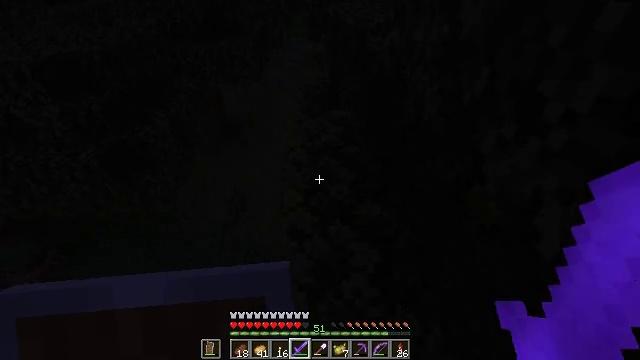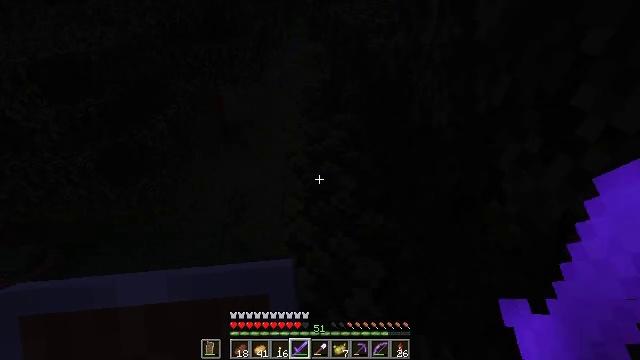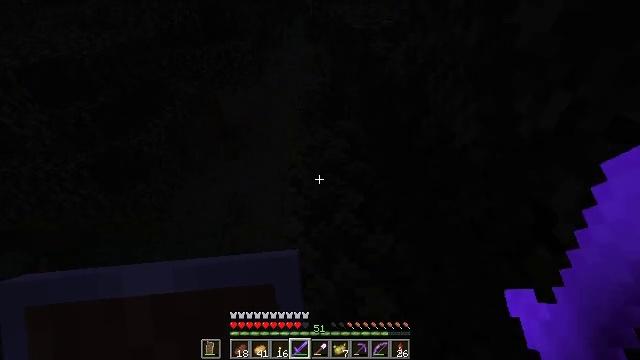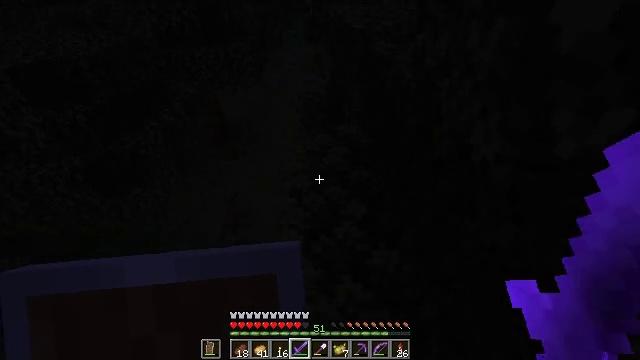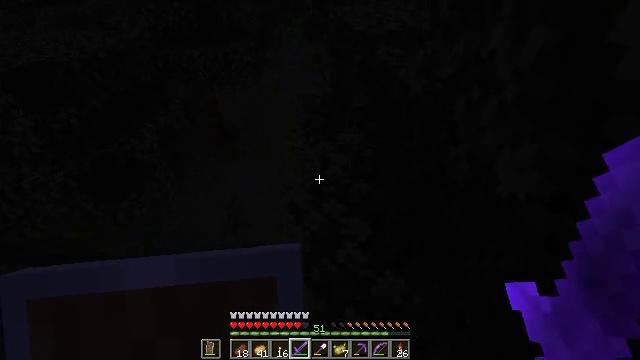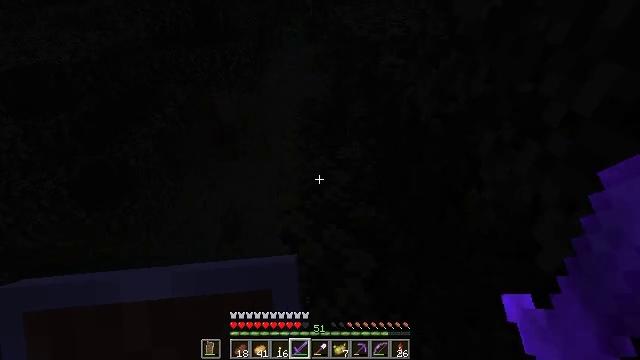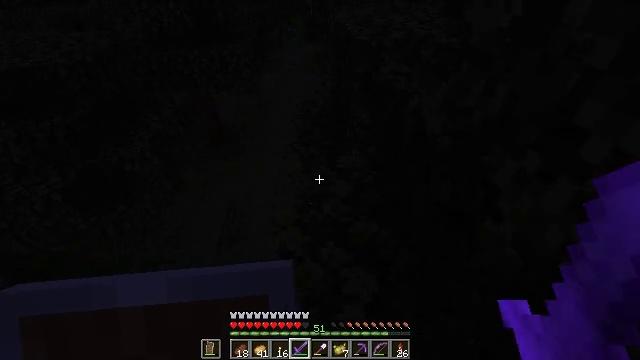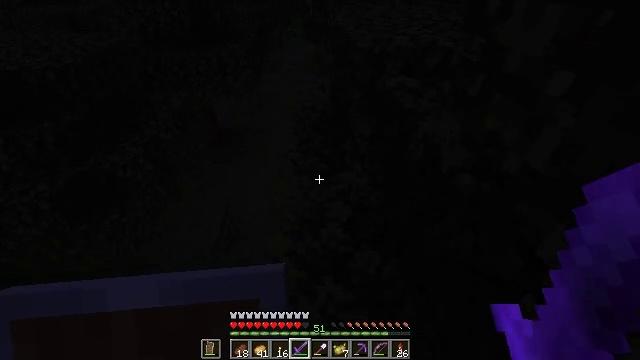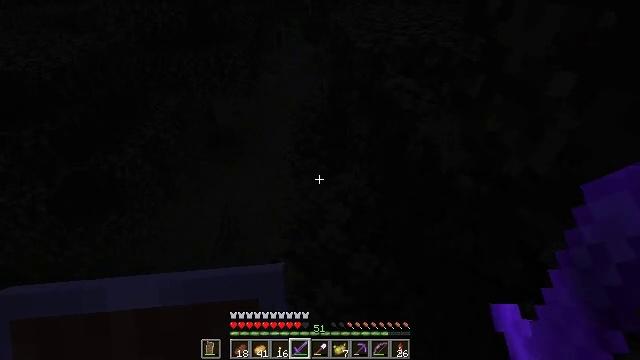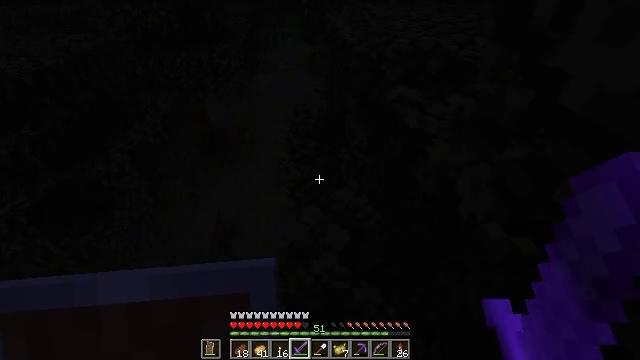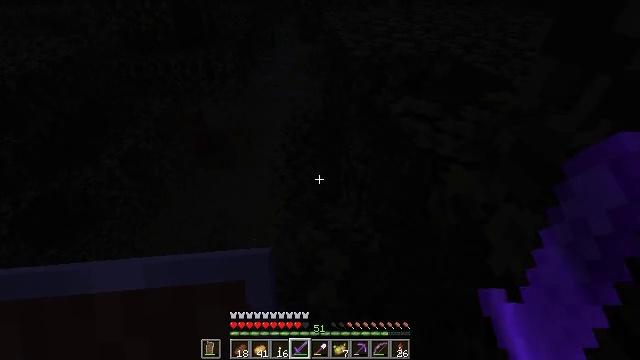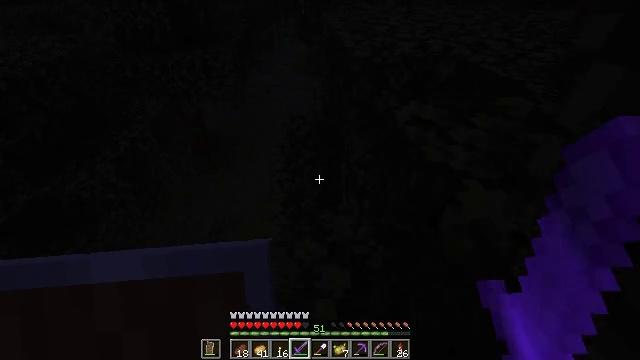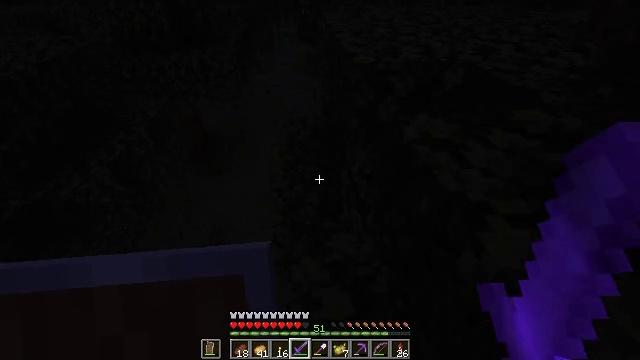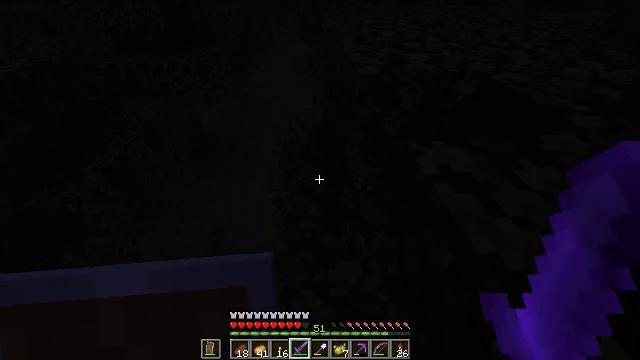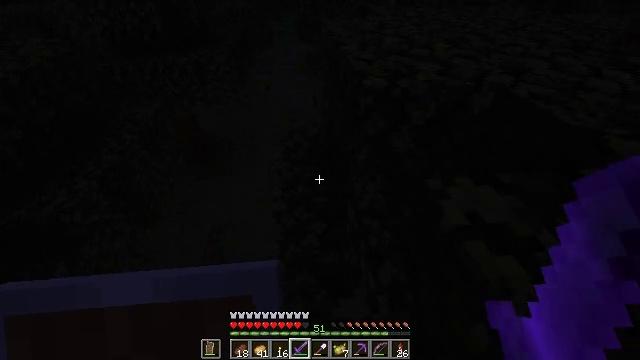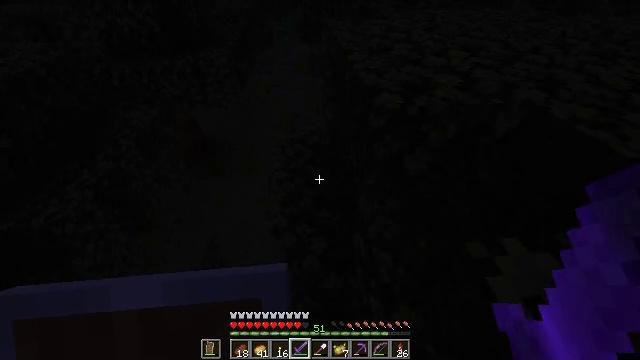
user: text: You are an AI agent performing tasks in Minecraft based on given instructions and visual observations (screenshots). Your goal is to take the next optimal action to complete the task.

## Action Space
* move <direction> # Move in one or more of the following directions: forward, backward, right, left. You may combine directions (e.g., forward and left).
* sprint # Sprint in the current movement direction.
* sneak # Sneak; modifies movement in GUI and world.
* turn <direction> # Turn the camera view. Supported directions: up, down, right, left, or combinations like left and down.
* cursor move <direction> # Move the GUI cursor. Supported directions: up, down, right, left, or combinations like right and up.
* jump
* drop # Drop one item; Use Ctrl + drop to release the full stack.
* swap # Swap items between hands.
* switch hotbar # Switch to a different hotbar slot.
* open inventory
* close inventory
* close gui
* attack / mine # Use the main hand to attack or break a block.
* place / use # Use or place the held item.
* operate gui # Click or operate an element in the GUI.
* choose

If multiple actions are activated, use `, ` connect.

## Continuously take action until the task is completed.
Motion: motion action
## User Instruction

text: Kill enemies.
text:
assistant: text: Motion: move forward
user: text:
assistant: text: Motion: move forward
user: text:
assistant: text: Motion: move forward
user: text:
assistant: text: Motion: move forward
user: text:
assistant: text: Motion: move forward
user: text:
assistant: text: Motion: move forward
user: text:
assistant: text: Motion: move forward
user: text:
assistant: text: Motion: move forward
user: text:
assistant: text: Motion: move forward
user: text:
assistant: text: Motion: move forward
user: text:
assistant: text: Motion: move forward
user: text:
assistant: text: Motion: move forward
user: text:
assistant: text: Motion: move forward
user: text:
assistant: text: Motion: move forward
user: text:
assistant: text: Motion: move forward
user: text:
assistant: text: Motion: move forward
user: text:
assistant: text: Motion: move forward
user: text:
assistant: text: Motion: move forward
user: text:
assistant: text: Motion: move forward
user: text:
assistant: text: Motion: move forward
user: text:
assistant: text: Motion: move forward
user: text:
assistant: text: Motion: move forward
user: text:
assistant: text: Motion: move forward
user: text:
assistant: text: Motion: move forward
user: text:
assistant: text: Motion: move forward
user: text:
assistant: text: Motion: move forward
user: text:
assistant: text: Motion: move forward
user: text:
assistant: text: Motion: move forward
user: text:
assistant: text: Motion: move forward
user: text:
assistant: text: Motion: move forward